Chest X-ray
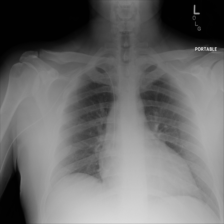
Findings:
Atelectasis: negative
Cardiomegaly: negative
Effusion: negative
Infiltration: negative
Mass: negative
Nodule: negative
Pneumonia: negative
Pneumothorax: negative
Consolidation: negative
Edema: negative
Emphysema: negative
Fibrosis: negative
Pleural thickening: negative
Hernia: negative